Field crop: maize
Growth stage: 2
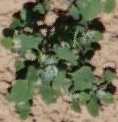
Species: chenopodium